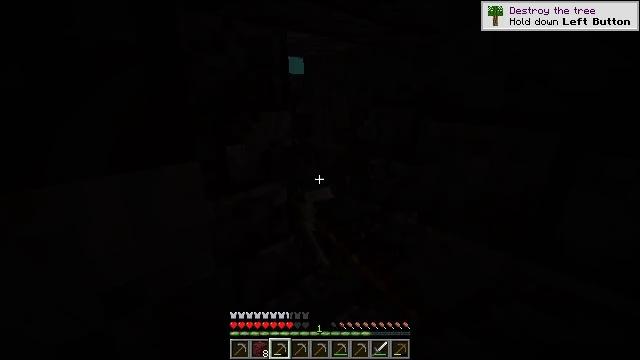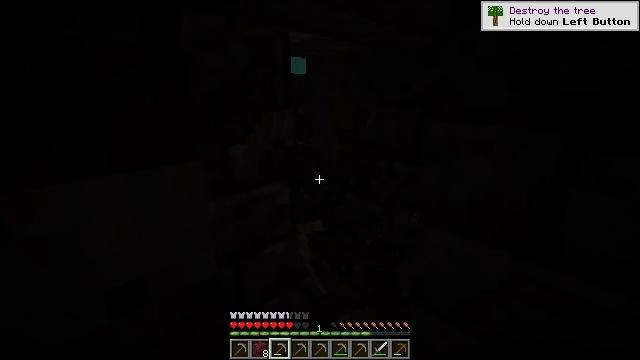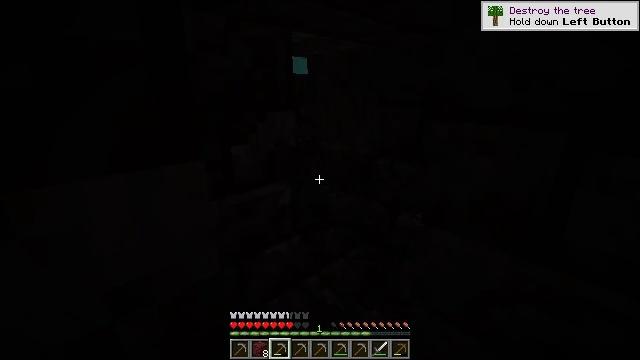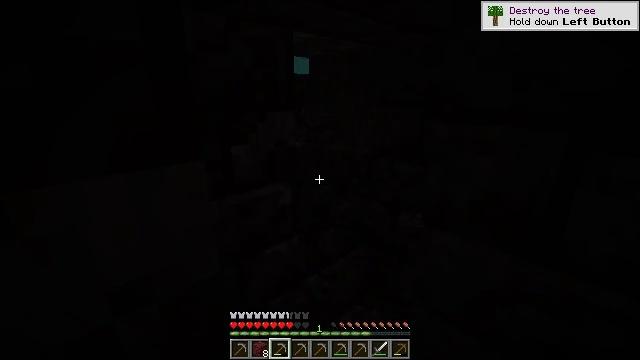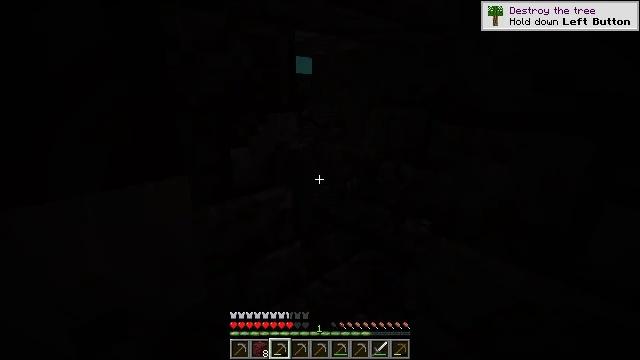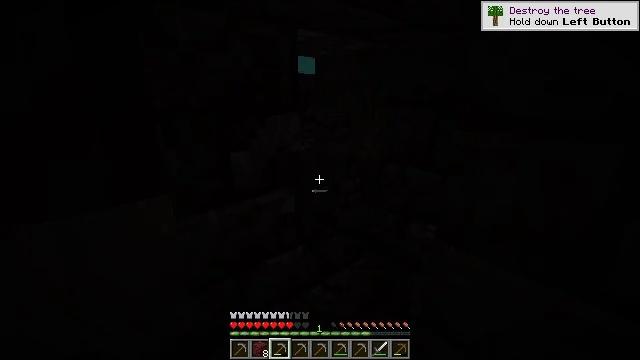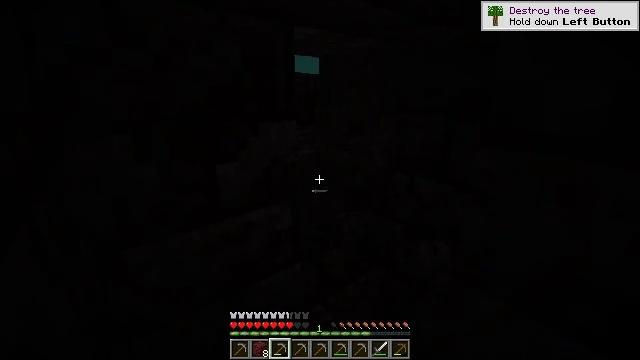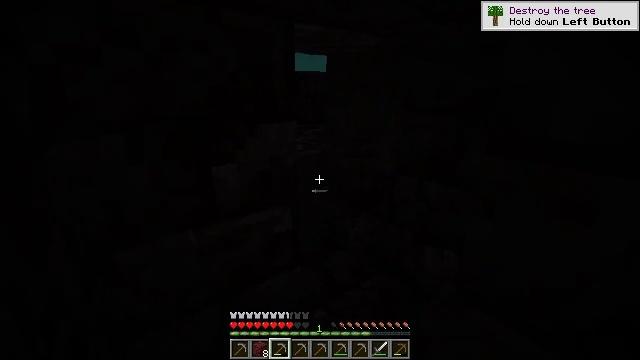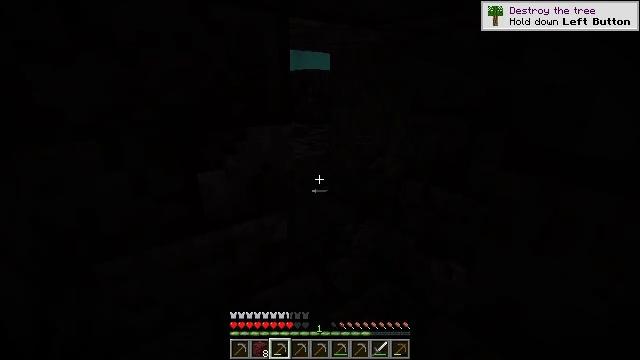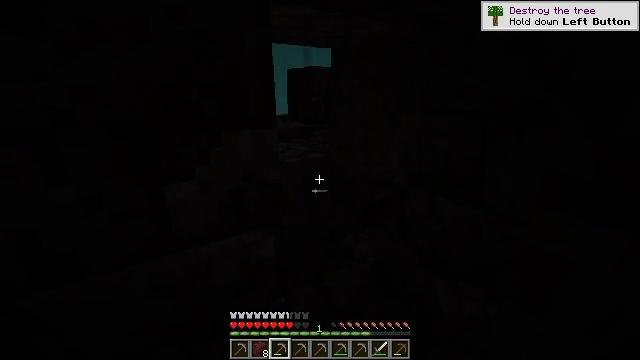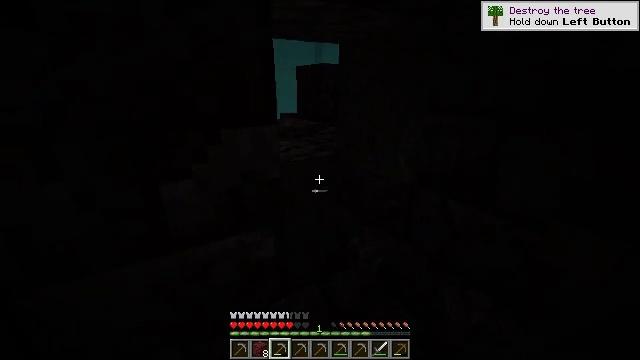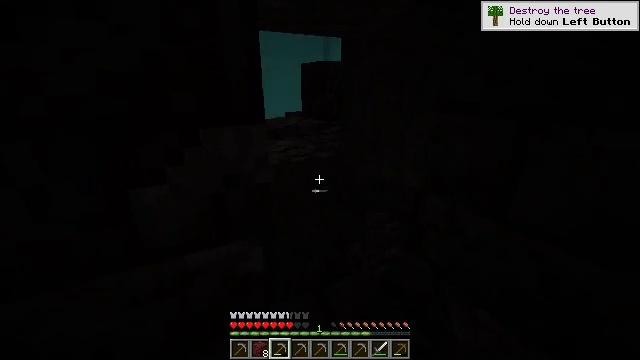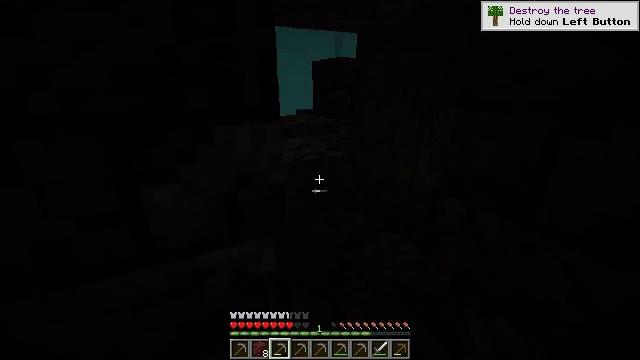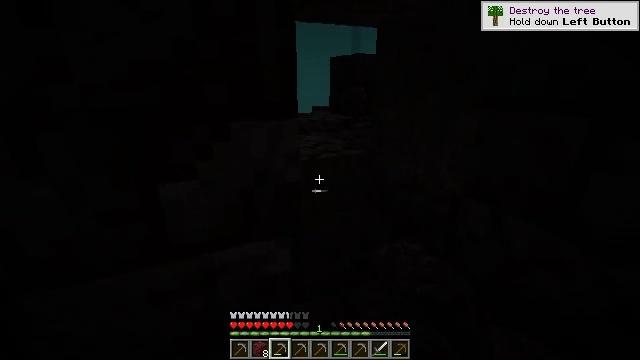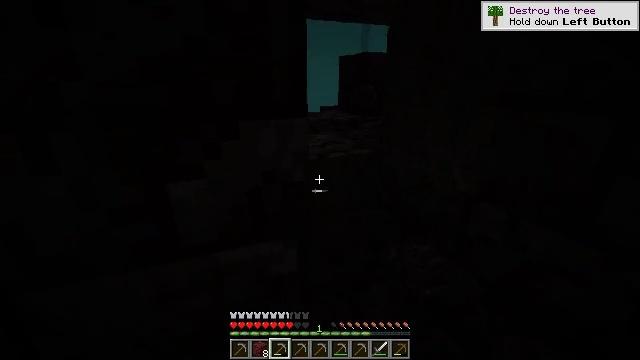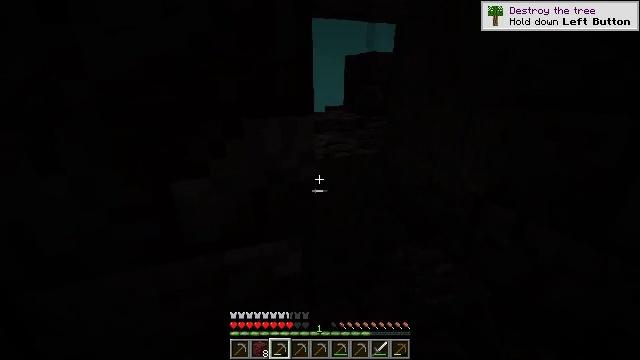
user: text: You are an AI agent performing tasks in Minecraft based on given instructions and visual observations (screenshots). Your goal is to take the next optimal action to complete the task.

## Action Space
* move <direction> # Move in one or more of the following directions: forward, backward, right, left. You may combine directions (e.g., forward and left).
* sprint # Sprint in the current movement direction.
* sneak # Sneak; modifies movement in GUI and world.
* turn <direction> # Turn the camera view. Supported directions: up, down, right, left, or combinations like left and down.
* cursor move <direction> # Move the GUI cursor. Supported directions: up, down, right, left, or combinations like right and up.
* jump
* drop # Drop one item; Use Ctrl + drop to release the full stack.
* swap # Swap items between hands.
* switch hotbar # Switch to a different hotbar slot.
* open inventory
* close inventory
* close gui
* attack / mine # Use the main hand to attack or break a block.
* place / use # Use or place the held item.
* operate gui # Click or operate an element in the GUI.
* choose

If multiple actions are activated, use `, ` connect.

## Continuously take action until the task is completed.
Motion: motion action
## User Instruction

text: Mine the basalt in the Nether.
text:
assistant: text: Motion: attack / mine
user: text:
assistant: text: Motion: attack / mine
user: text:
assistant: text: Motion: attack / mine
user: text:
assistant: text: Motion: move forward, attack / mine
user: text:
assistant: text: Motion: move forward
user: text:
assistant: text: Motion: move forward, turn left
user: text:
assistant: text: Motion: move forward, turn left
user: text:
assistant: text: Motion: move forward, turn left
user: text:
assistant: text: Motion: move forward and move right, turn left
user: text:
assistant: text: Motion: move forward and move right, turn left
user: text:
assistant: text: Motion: move forward and move right, turn left
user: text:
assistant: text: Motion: move forward and move right, turn left
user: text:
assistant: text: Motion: turn left
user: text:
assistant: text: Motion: turn left
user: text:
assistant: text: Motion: turn left
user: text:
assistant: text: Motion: no_op
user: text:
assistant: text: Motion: move forward
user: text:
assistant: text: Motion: move forward and move right
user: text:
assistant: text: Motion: move forward and move right
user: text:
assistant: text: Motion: move forward and move right
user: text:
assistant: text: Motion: move forward and move right, turn left
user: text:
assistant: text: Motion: move forward and move right, turn left
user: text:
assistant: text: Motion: move forward and move right, turn left
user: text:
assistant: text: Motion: move forward, turn left
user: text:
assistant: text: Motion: turn left
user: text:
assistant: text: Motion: turn left
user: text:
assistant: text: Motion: turn left
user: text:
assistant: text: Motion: turn left
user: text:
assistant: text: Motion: turn left
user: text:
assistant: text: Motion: attack / mine